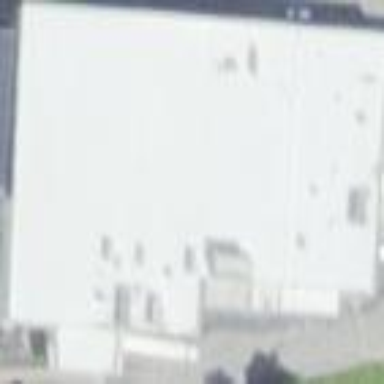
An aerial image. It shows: Retail building.